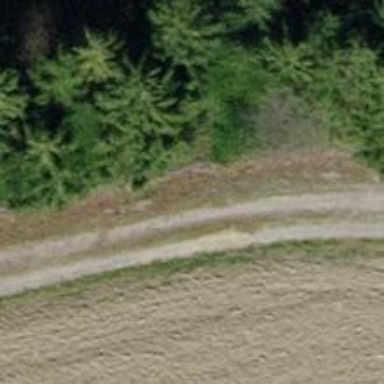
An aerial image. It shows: Track road with grade4 tracktype.